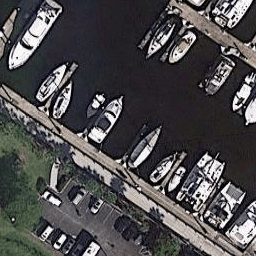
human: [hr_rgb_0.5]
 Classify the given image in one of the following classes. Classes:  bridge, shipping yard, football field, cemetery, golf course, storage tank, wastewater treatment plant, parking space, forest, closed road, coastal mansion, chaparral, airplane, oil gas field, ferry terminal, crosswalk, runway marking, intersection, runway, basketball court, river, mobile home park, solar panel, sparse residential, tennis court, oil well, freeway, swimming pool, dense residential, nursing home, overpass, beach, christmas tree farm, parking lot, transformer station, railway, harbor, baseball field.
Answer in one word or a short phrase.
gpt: harbor